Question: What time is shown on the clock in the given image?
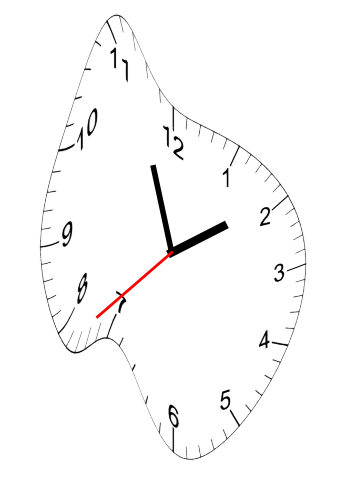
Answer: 01:56:38